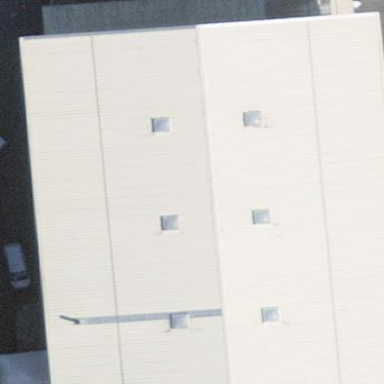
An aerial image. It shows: Industrial building.